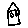
Label: house